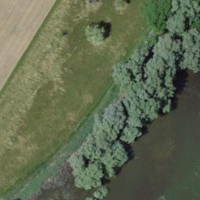
EUNIS habitat code: 14
Species observed at this site:
Sympetrum sanguineum
Cyaniris semiargus